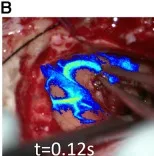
Post resection laser speckle contrast imaging (LSCI) overlay video demonstrating real time blood flow changes in response to the temporary occlusion on the artery. (B-D) LSCI overlay frames at different timepoints during artery occlusion.
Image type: radiology (ct)